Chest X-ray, AP view. Patient: 61 years old, sex M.
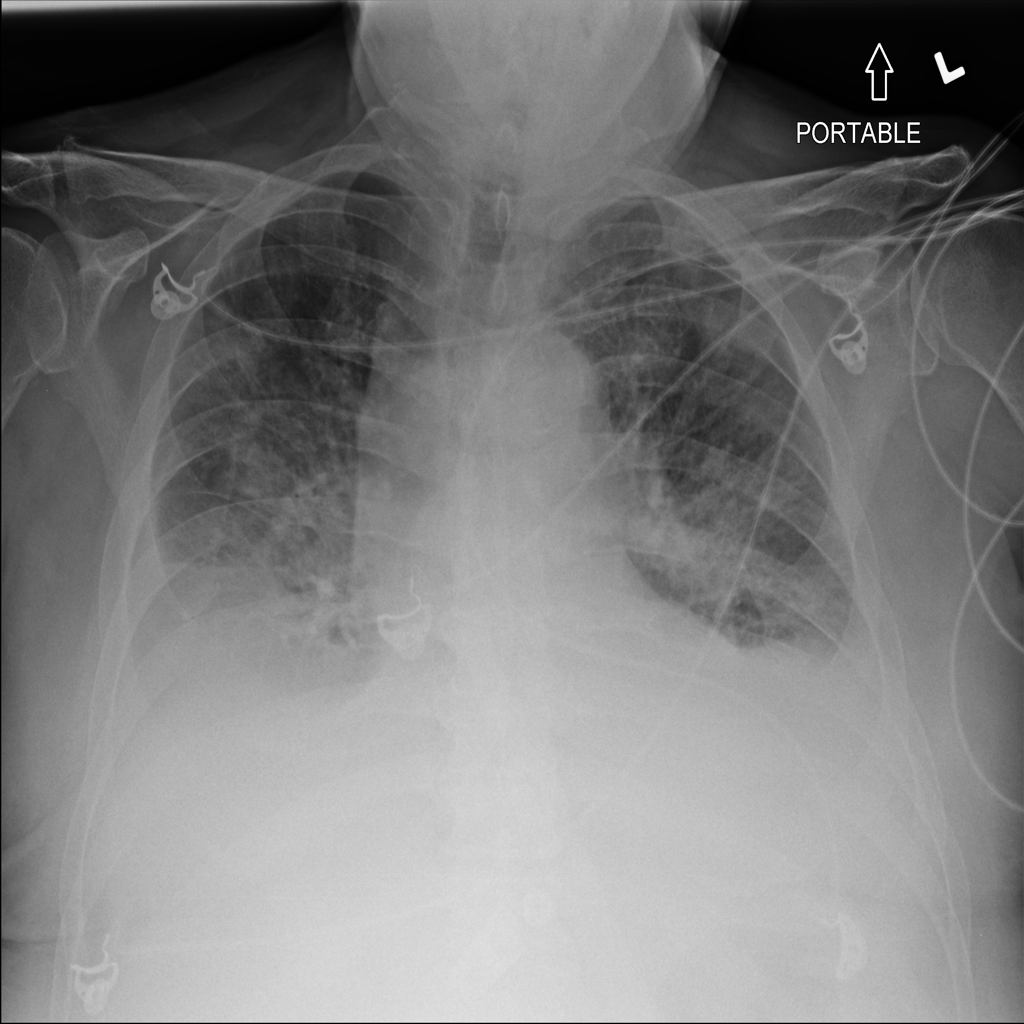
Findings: Infiltration